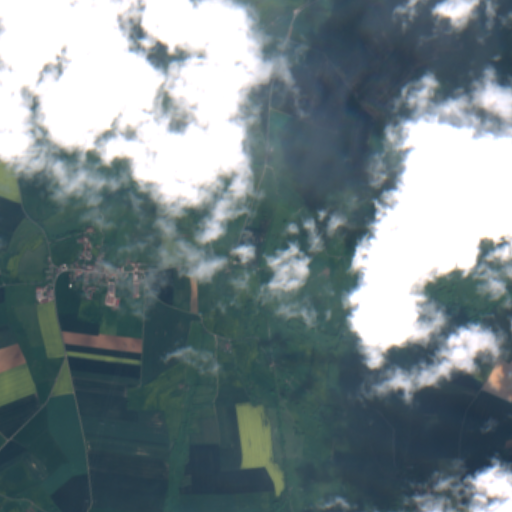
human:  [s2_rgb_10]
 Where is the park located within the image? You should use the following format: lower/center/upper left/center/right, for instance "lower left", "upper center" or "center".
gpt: The park is located in the upper left of the image.
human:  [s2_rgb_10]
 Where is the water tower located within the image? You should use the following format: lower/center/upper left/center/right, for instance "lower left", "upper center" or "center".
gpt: The water tower is located in the upper left of the image.
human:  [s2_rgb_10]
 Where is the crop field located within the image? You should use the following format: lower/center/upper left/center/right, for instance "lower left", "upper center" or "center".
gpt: There is no crop field in the image.